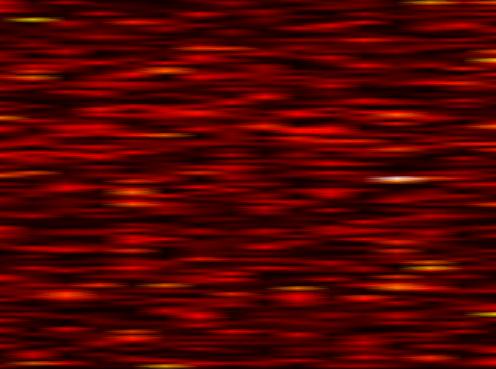
Label: WOLA